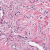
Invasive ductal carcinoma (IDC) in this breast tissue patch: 0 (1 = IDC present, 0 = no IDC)